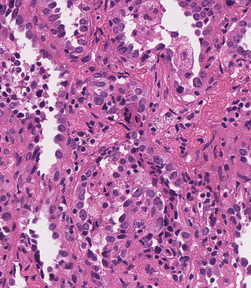
Tumor epithelial tissue: yes
Tumor-associated stroma tissue: yes
Normal tissue: no